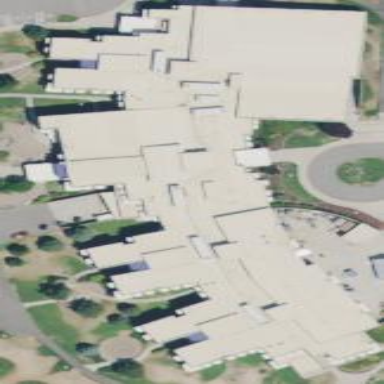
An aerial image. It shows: School building.